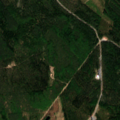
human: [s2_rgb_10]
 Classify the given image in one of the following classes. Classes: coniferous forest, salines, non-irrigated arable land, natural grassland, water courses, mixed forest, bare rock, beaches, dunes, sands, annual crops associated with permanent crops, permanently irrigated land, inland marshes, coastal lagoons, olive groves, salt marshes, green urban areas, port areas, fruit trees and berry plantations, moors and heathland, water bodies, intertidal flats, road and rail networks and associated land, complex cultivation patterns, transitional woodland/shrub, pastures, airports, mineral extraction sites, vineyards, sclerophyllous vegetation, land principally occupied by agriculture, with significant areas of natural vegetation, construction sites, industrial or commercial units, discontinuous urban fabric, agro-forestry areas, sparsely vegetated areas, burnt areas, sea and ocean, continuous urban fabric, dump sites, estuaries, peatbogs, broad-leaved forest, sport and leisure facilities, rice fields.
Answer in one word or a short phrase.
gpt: coniferous forest, mixed forest